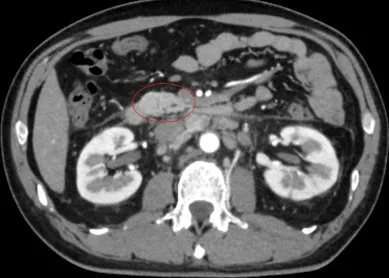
Imaging examinations performed after chemotherapy. (A) After five cycles of XELOX, CT scans on August 12, 2020 revealed enlargement of the abdominal para-aortic and bilateral para-iliac lymph nodes, about 0.5-1.5 cm, with slightly enhanced.
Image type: radiology (ct)